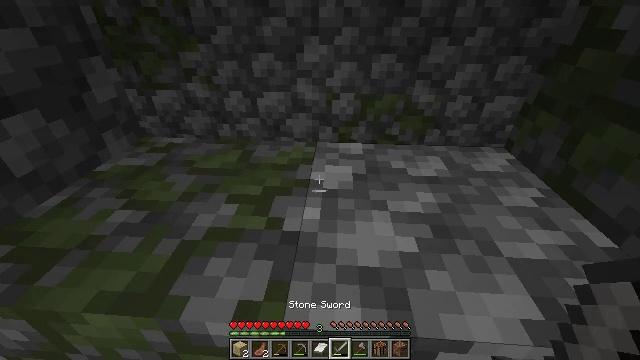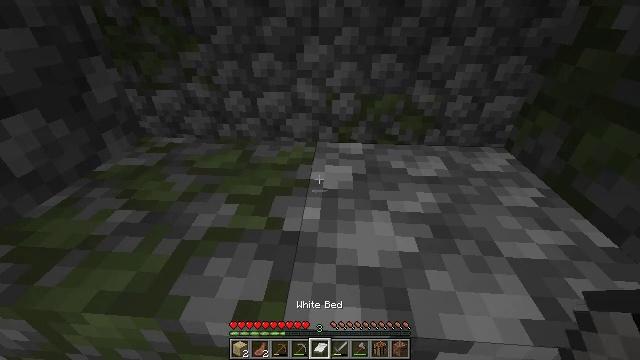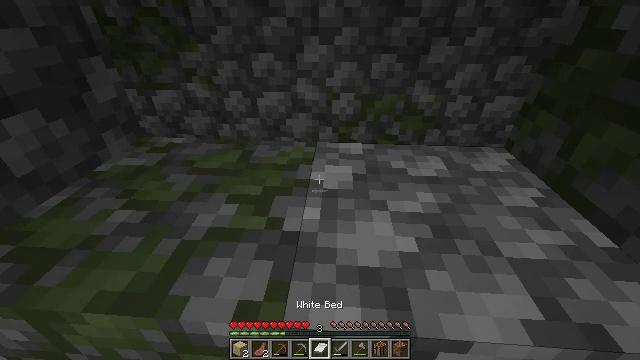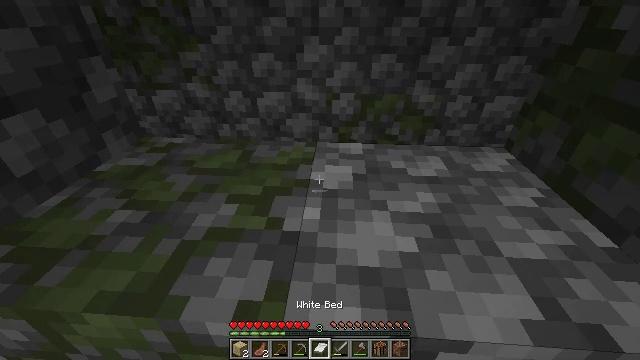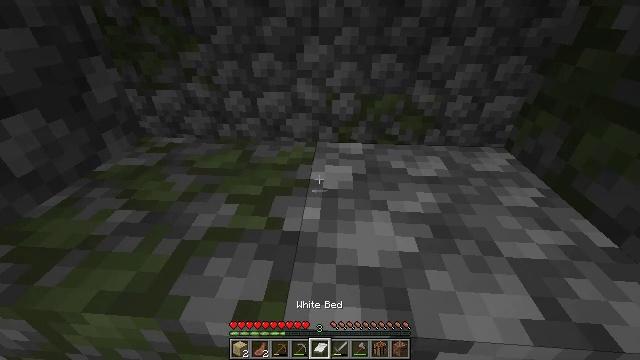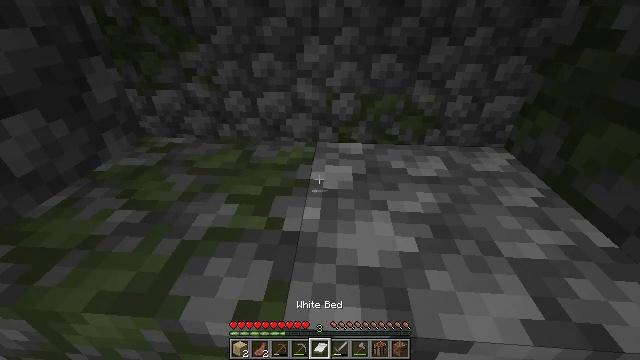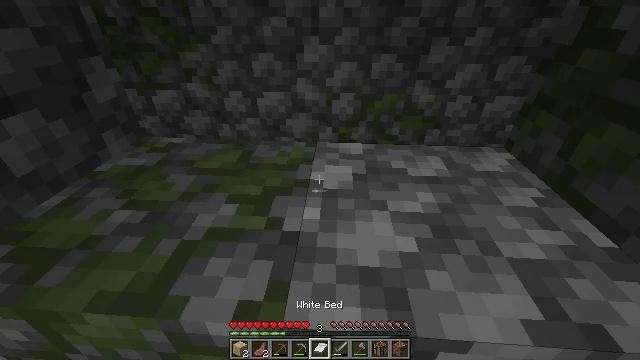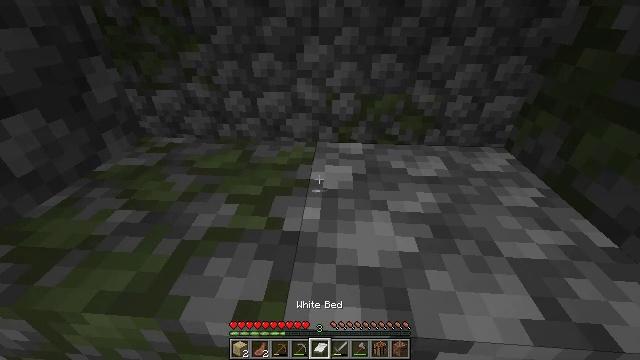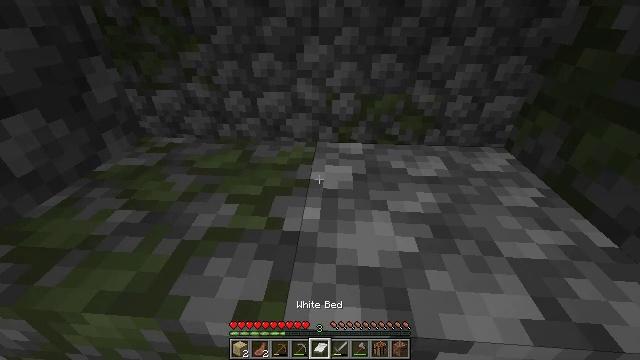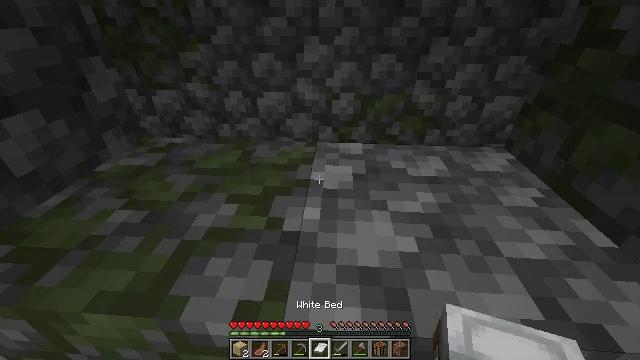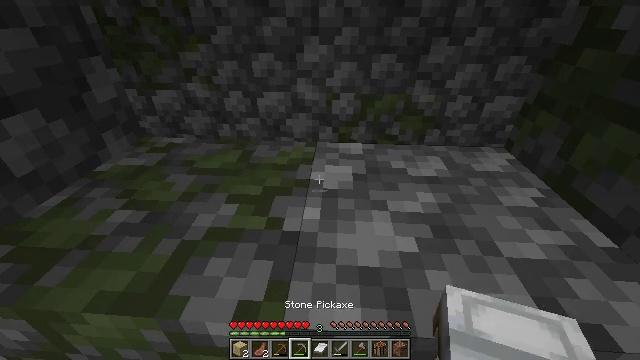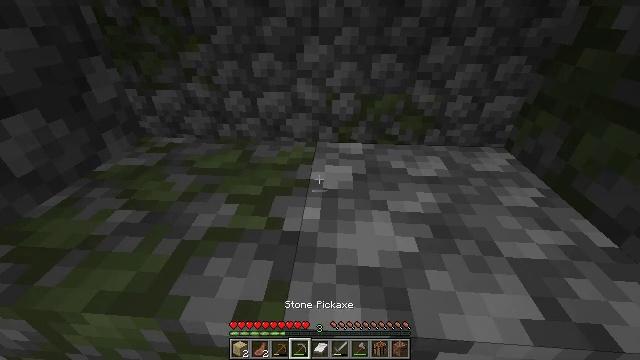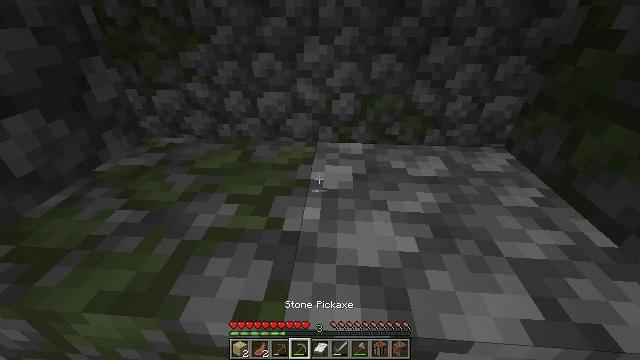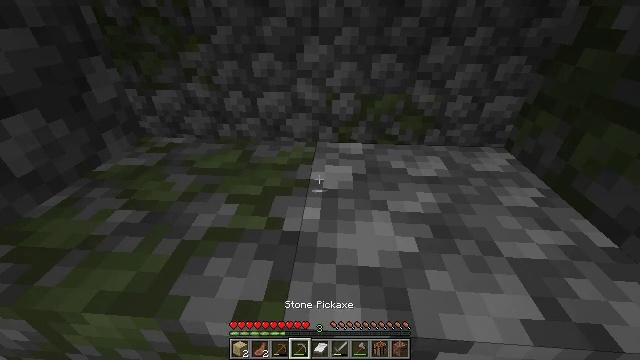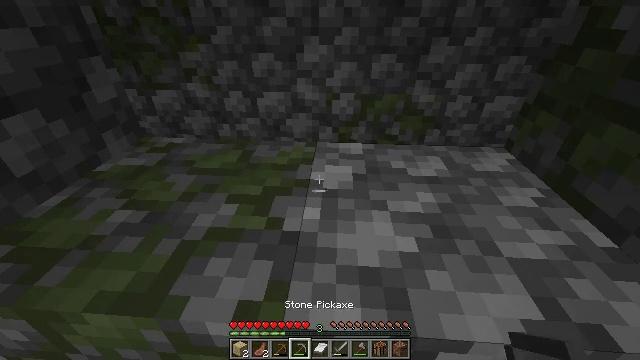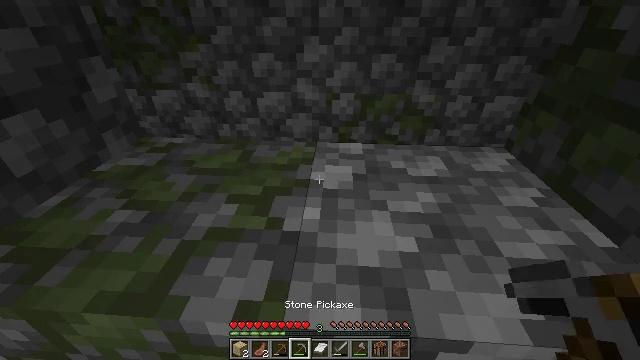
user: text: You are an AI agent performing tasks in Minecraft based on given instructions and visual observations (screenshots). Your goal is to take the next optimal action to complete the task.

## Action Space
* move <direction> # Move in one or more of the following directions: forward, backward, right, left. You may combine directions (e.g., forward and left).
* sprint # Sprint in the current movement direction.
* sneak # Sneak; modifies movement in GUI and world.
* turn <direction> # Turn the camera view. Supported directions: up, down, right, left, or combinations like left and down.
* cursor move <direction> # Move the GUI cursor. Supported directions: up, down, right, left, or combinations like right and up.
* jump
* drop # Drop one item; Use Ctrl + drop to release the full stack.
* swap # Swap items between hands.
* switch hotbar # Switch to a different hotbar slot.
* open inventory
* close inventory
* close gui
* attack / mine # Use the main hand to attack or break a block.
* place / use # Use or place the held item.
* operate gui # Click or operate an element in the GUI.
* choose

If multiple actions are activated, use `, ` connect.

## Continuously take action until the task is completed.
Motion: motion action
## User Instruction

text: Collect mossy cobblestone from a structure.
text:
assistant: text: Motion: no_op
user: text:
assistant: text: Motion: no_op
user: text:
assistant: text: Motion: no_op
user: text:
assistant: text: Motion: no_op
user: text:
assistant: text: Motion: no_op
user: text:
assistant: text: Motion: no_op
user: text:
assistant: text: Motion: no_op
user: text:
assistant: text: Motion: no_op
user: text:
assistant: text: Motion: no_op
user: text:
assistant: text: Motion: no_op
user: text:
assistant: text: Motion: no_op
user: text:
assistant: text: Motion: no_op
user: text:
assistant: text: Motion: no_op
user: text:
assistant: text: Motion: no_op
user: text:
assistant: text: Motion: no_op
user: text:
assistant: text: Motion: no_op
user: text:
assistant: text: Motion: no_op
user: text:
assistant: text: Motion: turn down
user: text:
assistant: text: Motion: turn left and down
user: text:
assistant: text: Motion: turn left and down
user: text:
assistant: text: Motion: turn left and down
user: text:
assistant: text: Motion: attack / mine
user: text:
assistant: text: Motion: attack / mine
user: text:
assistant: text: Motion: attack / mine
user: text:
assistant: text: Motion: attack / mine
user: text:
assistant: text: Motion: attack / mine
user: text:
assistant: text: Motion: attack / mine
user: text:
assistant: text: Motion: attack / mine
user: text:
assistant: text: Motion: attack / mine
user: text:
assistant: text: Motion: attack / mine